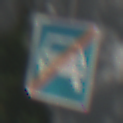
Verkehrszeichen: EndeKraftfahrstrasse
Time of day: Midday
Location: Outdoor (Suburban)
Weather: Clear
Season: NotSpecified
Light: Natural